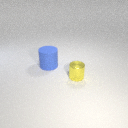
small yellow metal cylinder to the right of large blue rubber cylinder